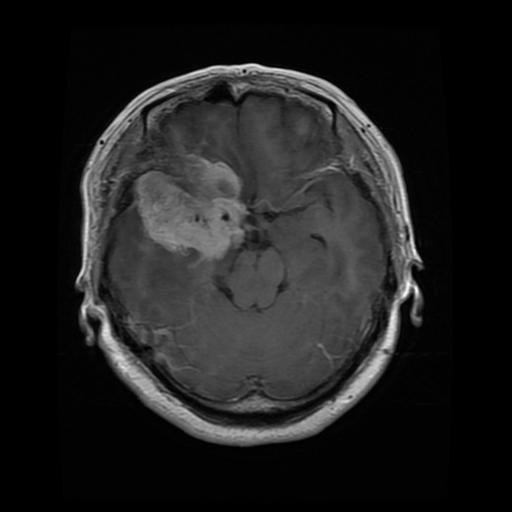
Label: meningioma